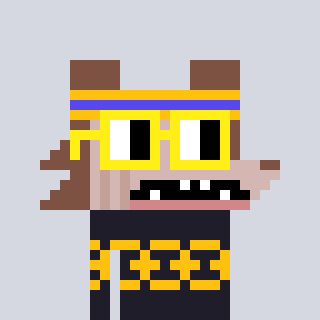
a pixel art character with square yellow glasses, a werewolf-shaped head and a grayscale-colored body on a cool background